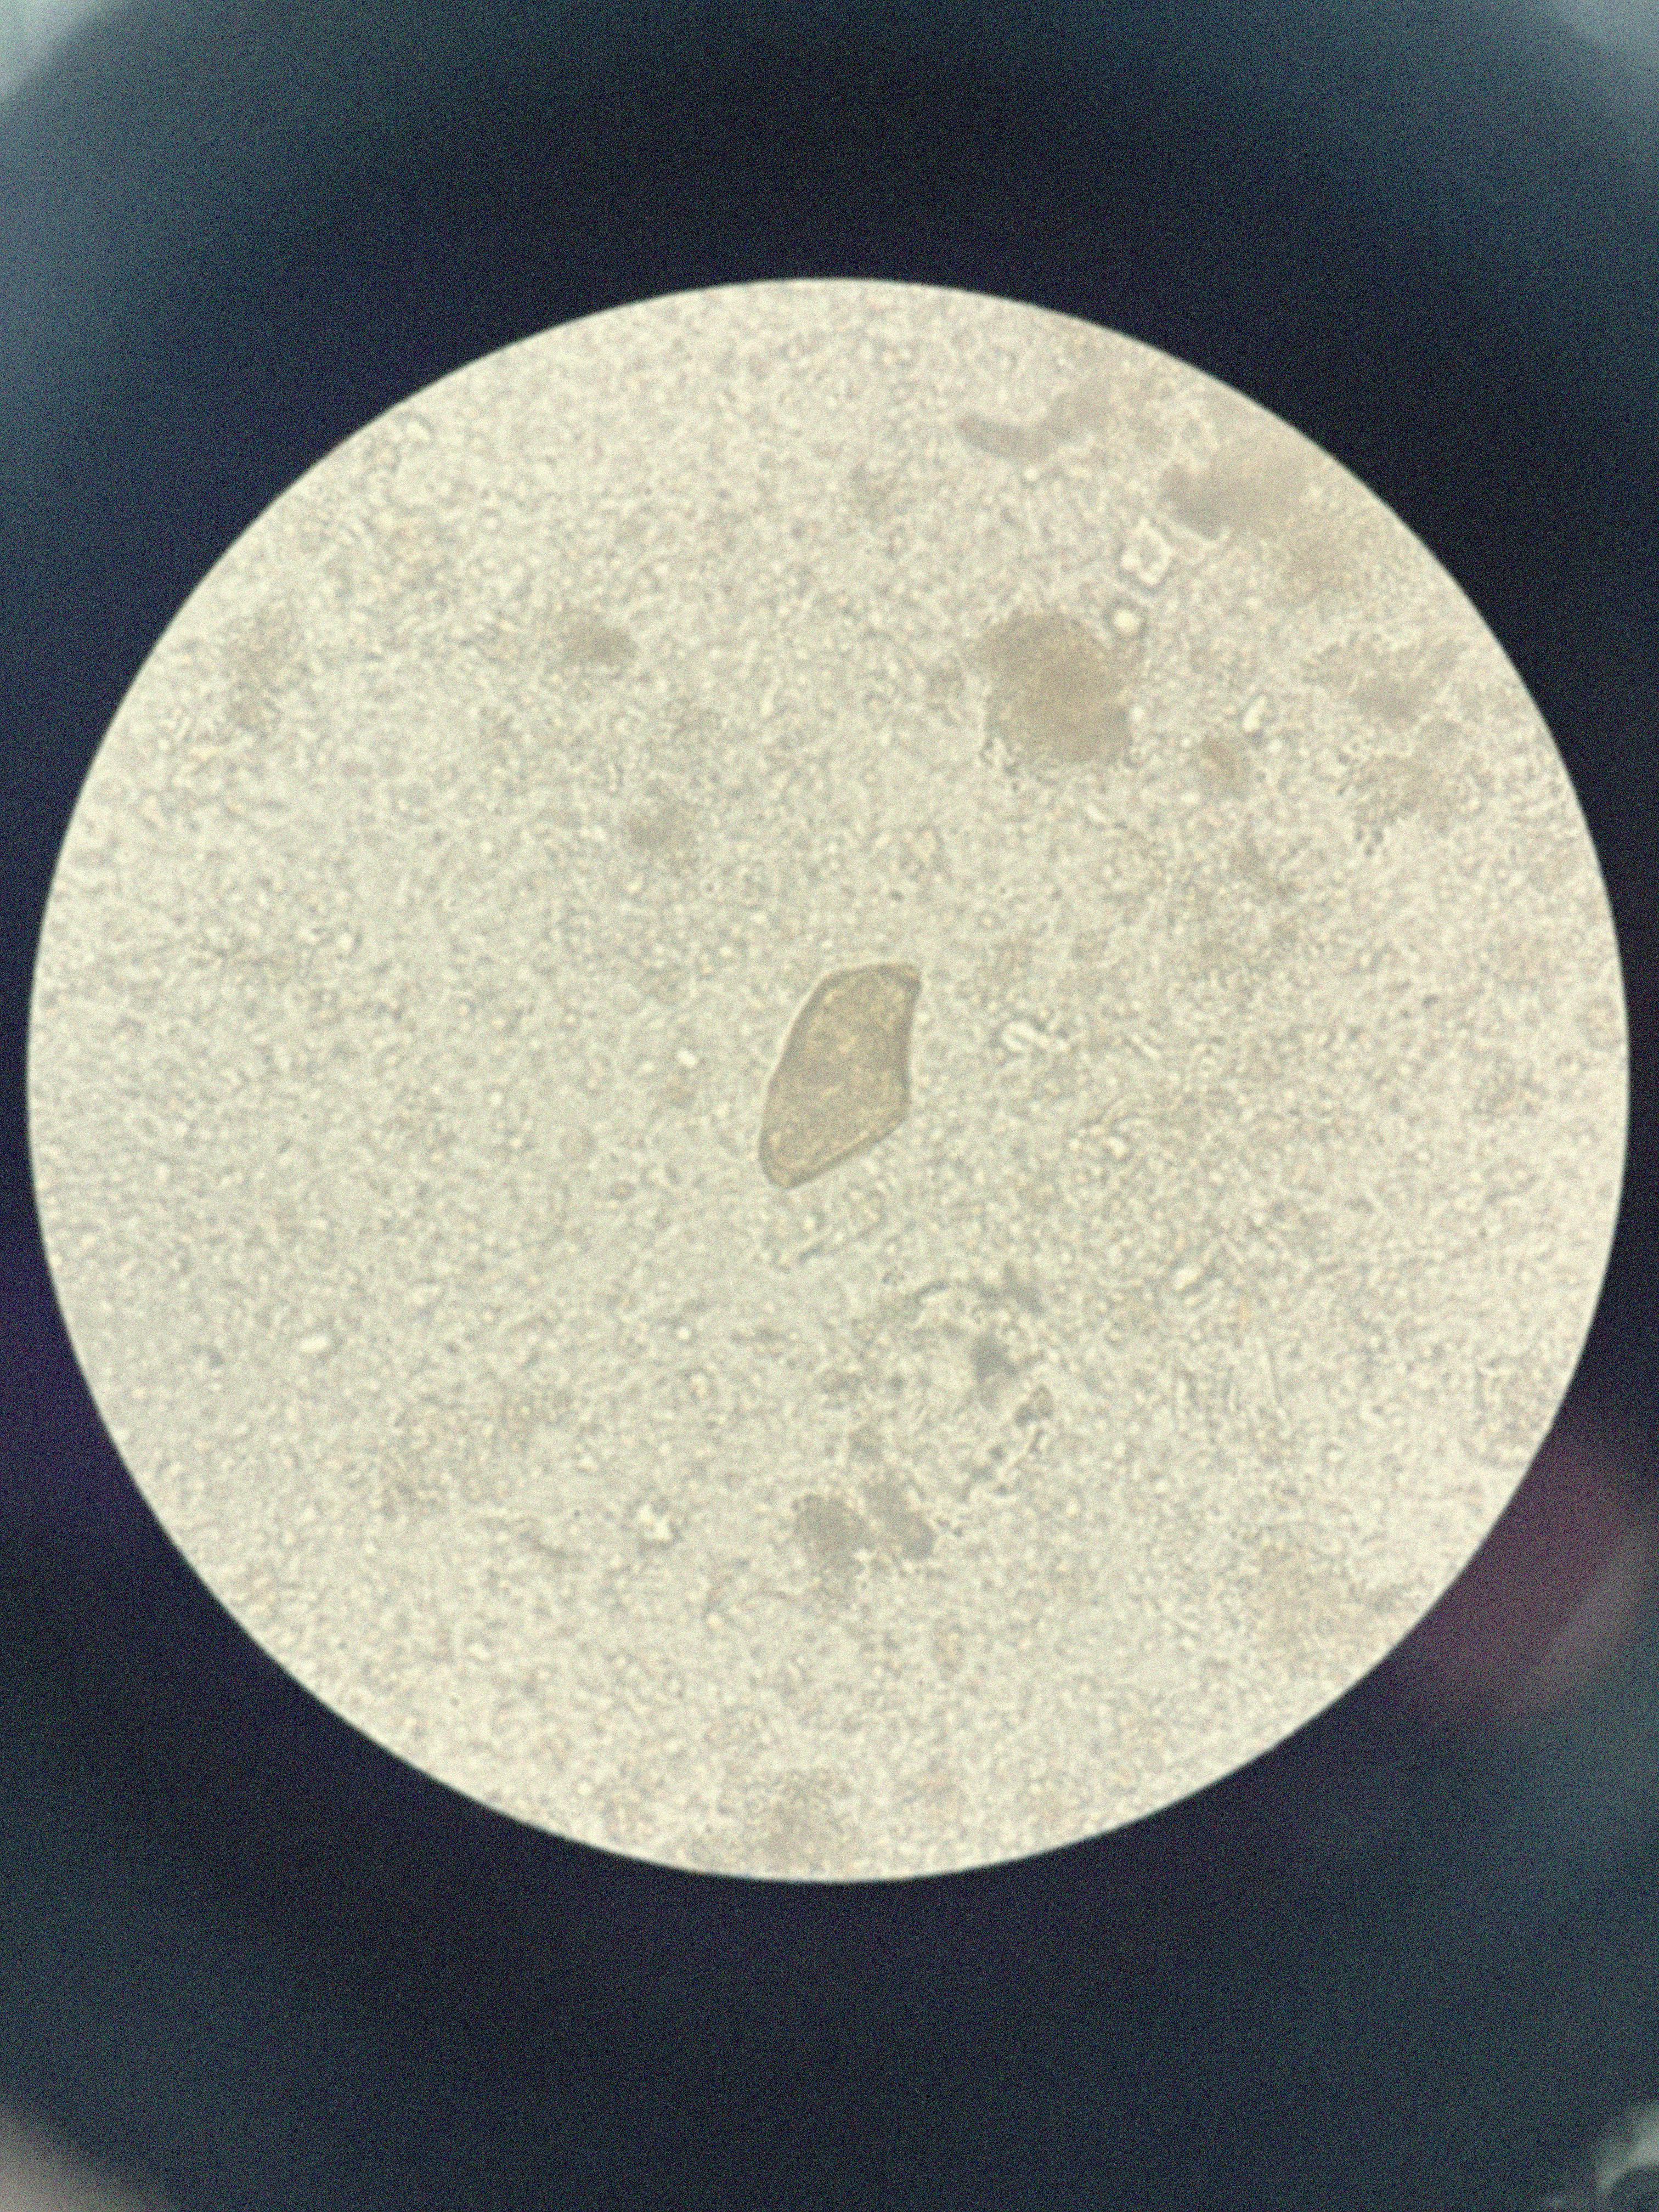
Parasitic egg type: Paragonimus spp